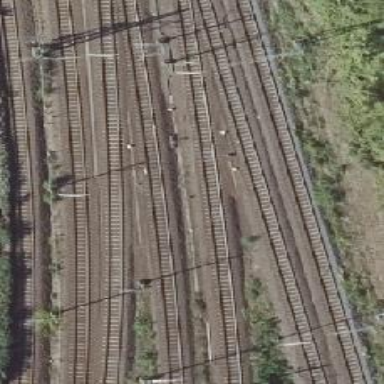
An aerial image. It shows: Railway signal.